Interaction volume radius: 5 \u00c5
Interaction volume height: 10 \u00c5
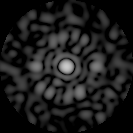
Disorder parameter: 0.7283